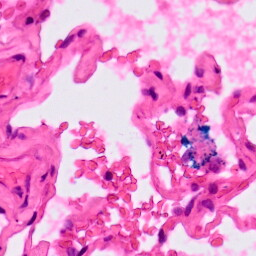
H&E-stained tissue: Lung